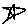
Label: star